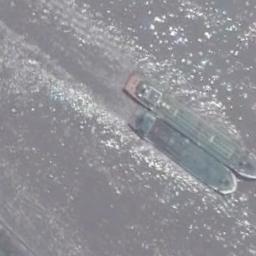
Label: ship